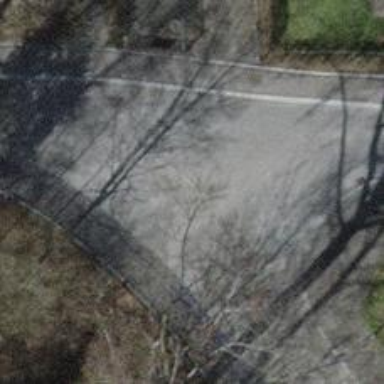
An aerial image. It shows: Paved residential road.